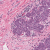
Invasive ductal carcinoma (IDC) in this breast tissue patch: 0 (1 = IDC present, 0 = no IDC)